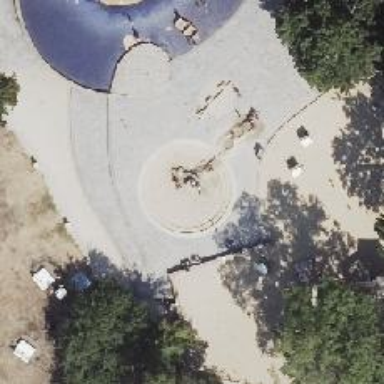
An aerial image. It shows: Playground with water feature.